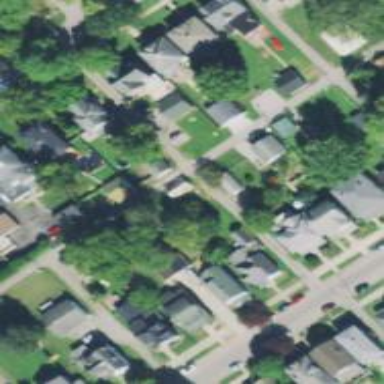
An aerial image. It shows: Alley classified as service road.